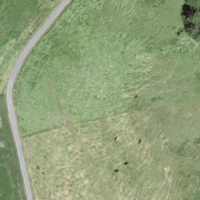
EUNIS habitat code: 25
Species observed at this site:
Stellaria graminea